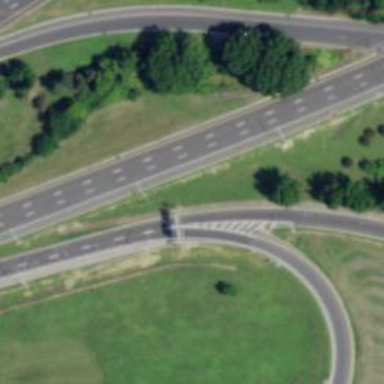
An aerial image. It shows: Motorway junction.